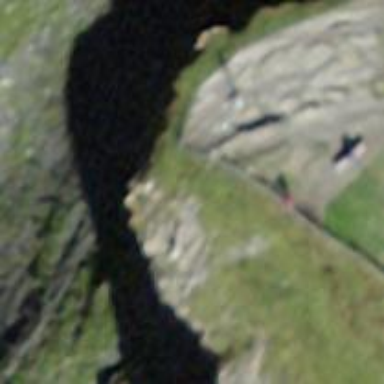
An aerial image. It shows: Natural cliff.